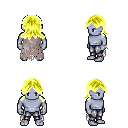
a pixel art fantasy rpg character, male body template, dark elf, purple skin, gray tattered cape, metal pants, gold loose hair, bracelets, four views (front, back, left, right), 2x2 character sprite sheet, small pixel art, hard edges, no anti-aliasing